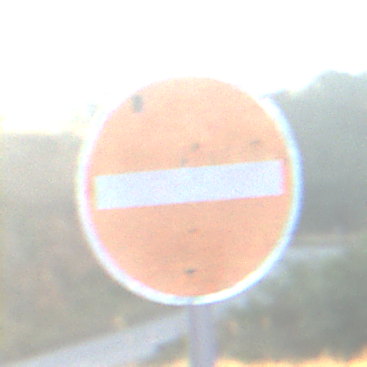
Verkehrszeichen: VerbotDerEinfahrt
Umgebung: Outdoor, Nature
Tageszeit: SunriseSunset
Wetter: Clear
Licht: Natural
Jahreszeit: NotSpecified
Kontrast: HighContrast